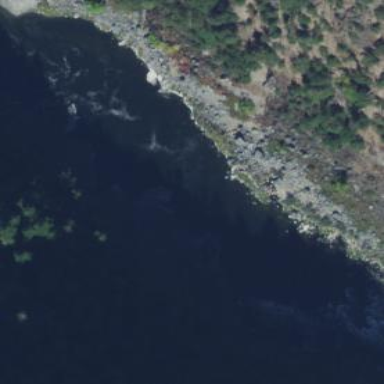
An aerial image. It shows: Rapids in the waterway.